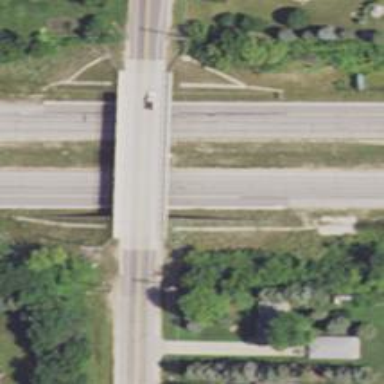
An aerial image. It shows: Tertiary road with bridge.